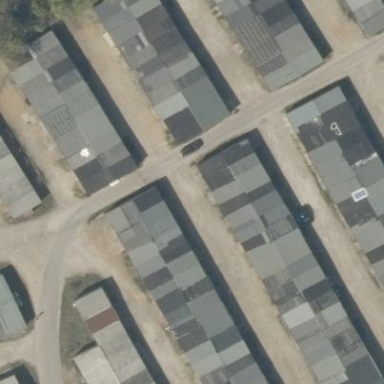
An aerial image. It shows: Group of garages.